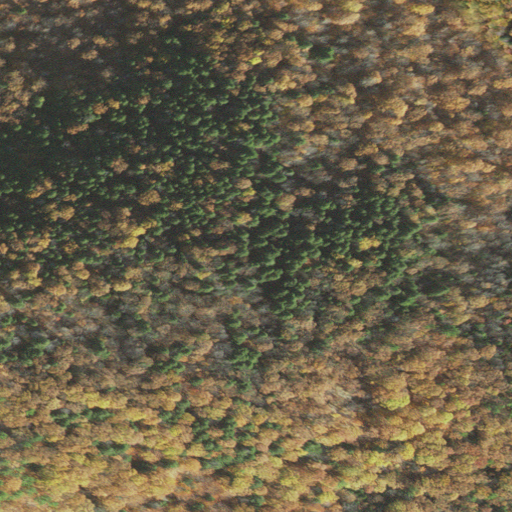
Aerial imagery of mountain in New Hampshire named Leavitt Mountain containing mixed forest, evergreen forest, and deciduous forest